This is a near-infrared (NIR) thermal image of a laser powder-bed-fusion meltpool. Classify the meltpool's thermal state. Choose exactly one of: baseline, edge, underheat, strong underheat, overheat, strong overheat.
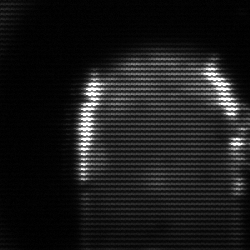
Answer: baseline